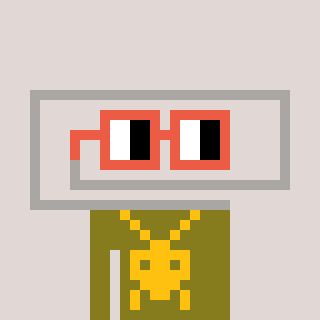
a pixel art character with square orange glasses, a paperclip-shaped head and a gunk-colored body on a warm background